Question: I've been attempting to get my Intellij IDEA to confirm to a google-like Java standard - however both imports and manual settings seem to be ignored.
Here's how my indentations are currently set:

However my code still formats at 4 spaces, and when I reformat it goes to 4 spaces as well.
Thanks in advance!
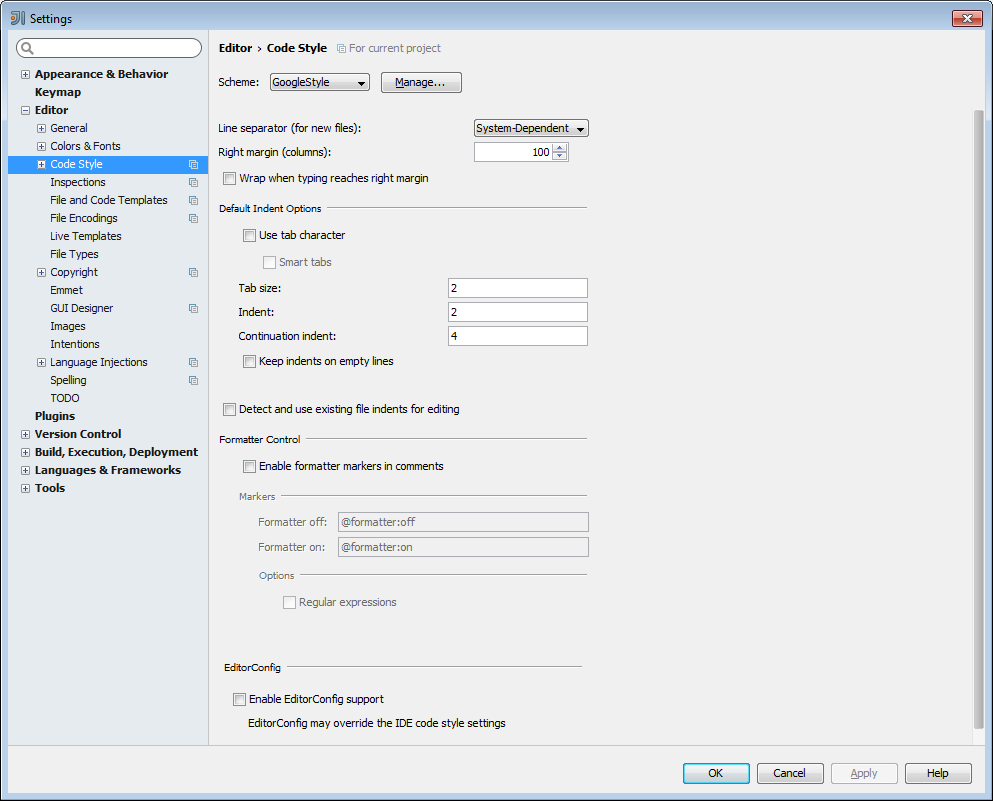
Answer: This is the setting for your 'GoogleStyle' scheme. But your project most likely doesn't use it. It's not enough to just select it in the combobox. You need to import this scheme into your project.
Click 'Manage...' and 'Copy to Project', and it should work as expected.
Also, make sure you're setting language-spefic settings, so instead 'Code Style' select 'Code Style > Java'.